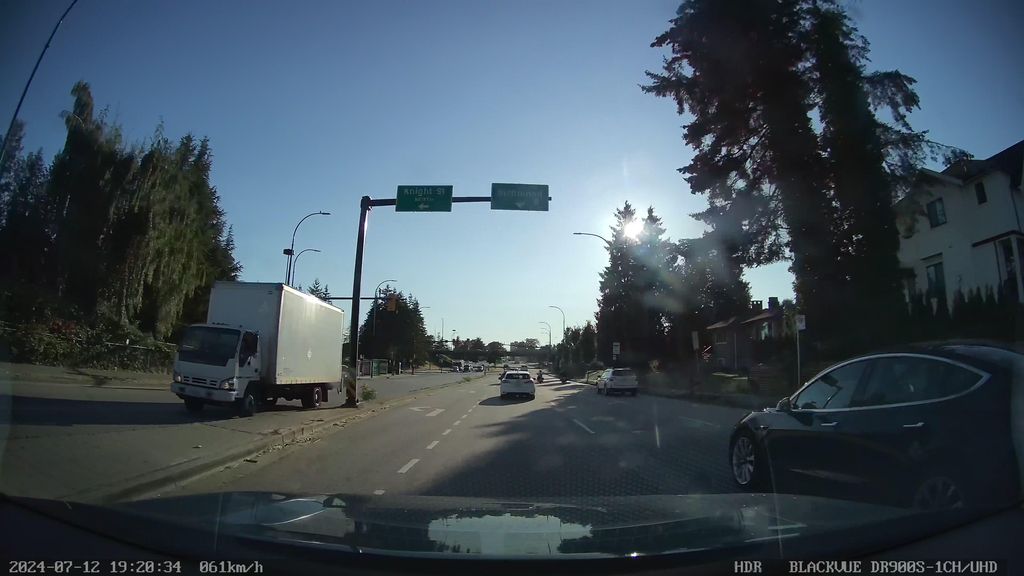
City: vancouver